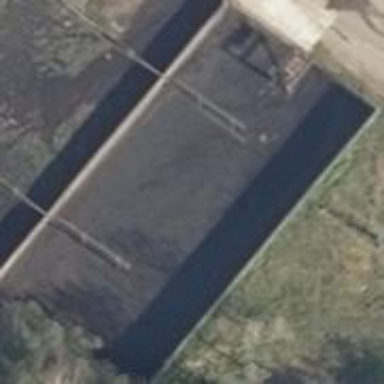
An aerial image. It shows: Storage tank with man-made structure.